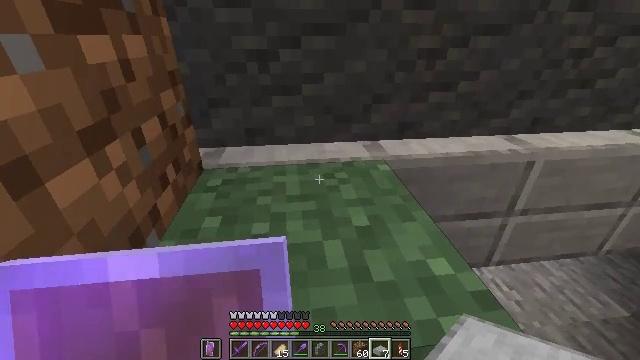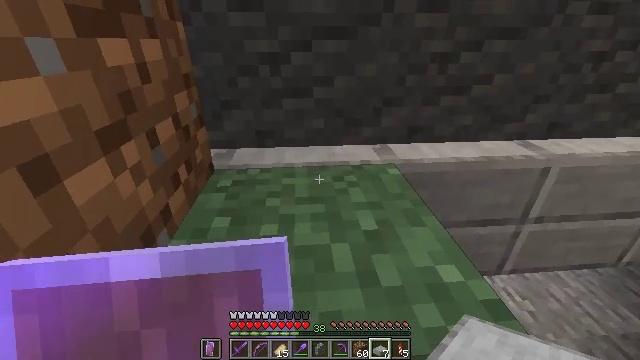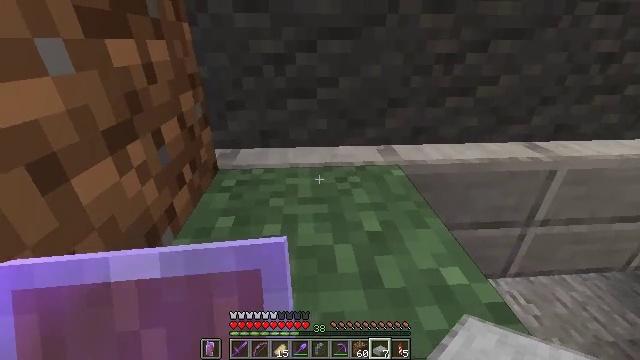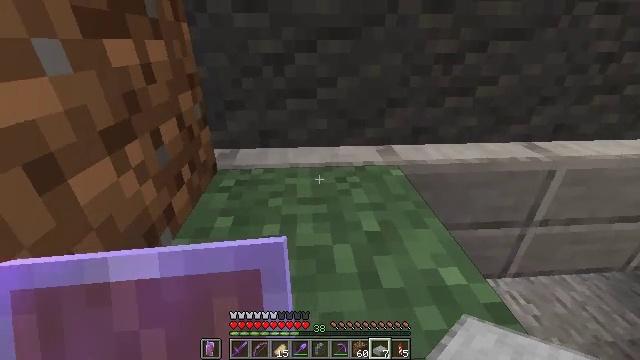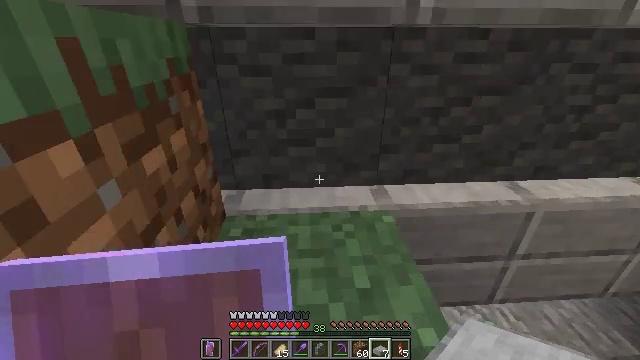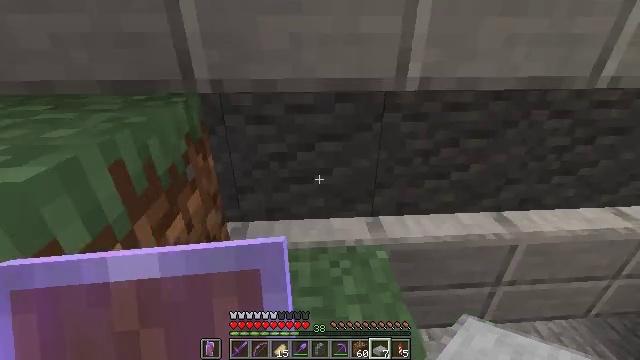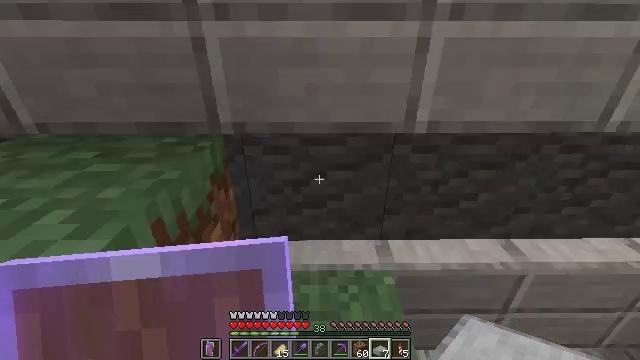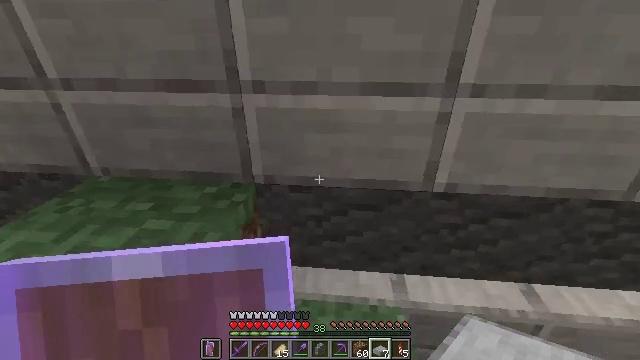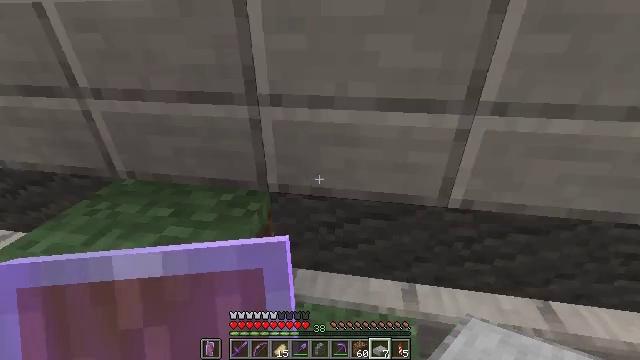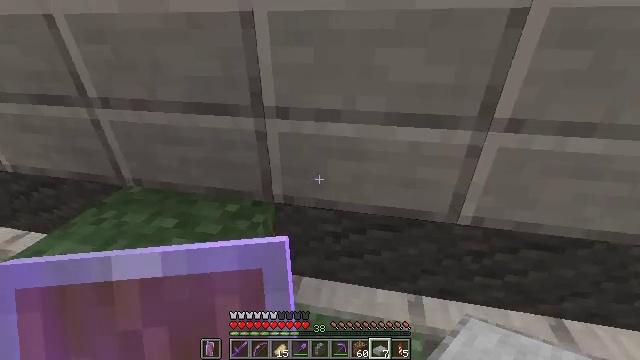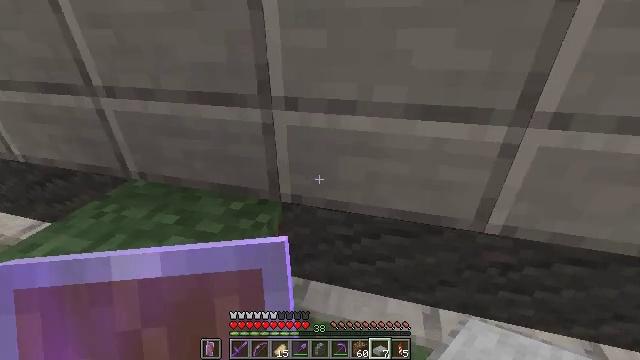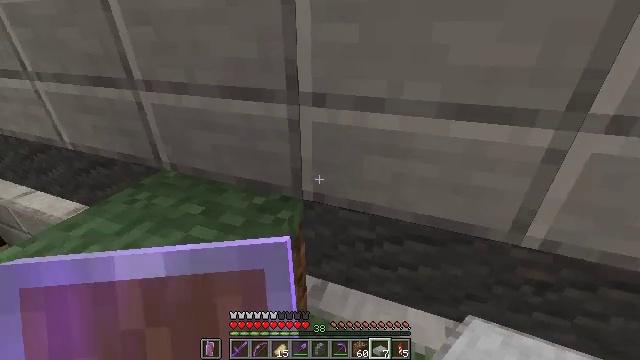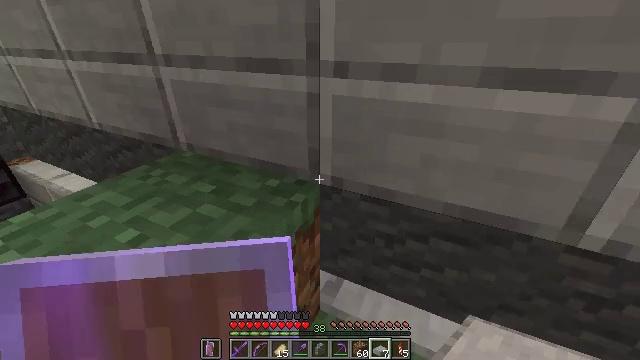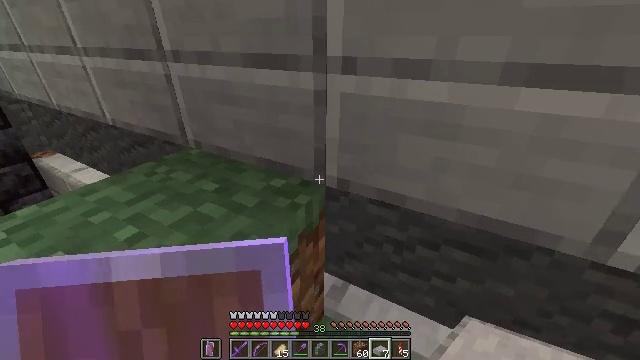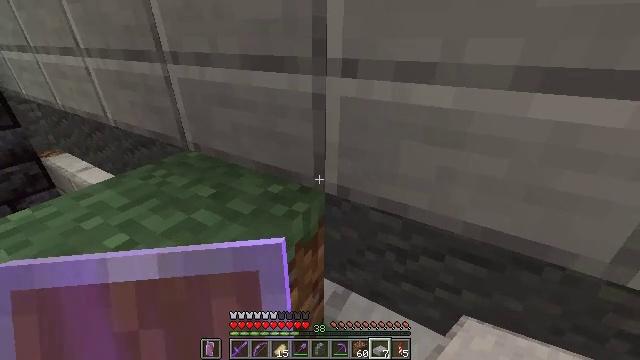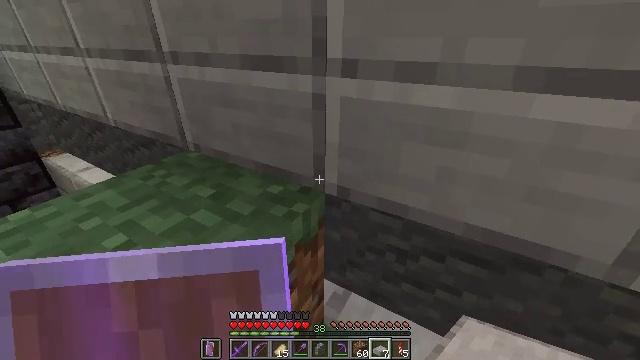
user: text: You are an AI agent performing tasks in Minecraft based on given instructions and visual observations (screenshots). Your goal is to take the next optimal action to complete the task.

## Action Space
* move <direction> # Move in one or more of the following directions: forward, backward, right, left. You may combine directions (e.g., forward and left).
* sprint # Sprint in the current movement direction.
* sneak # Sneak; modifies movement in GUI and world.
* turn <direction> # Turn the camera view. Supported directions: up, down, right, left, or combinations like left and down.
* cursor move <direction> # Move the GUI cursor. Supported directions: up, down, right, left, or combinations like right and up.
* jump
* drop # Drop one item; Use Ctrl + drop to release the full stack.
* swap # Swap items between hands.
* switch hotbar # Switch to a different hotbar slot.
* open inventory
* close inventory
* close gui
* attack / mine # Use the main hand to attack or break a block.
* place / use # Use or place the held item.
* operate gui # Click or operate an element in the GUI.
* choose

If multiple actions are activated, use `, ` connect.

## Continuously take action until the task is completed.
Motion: motion action
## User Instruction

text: Retrieve the smooth stone slab from the ground.
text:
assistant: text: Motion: turn left
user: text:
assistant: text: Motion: no_op
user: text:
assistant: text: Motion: move forward
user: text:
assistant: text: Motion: move forward, jump
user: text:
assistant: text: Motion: move forward, jump
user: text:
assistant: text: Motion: move forward, turn left, jump
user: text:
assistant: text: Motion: move forward, turn left, jump
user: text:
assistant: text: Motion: move forward, turn left and down
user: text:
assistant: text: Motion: move forward, turn left
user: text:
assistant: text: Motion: turn left
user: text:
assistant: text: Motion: turn left
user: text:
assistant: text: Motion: turn left
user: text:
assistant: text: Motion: turn left
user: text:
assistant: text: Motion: turn left
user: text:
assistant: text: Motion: no_op
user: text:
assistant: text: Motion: no_op
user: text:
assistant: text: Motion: turn left
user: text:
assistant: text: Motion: turn left
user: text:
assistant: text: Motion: no_op
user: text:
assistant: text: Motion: no_op
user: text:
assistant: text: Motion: no_op
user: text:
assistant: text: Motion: no_op
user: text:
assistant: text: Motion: no_op
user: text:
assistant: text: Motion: no_op
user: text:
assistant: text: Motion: no_op
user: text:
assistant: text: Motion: no_op
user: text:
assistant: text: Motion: no_op
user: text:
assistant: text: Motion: no_op
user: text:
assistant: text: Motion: no_op
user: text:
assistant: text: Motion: no_op